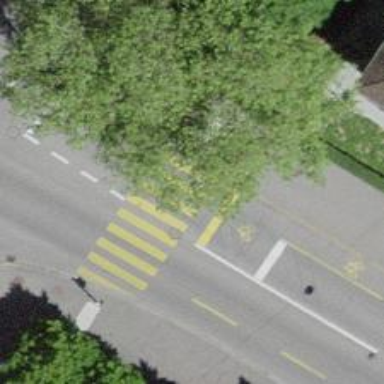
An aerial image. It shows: Crossing with traffic signals.